Brain MRI, t1w sequence, axial 2D slice.
Patient: age 39, sex M, weight 95 kg, height 1.95 m
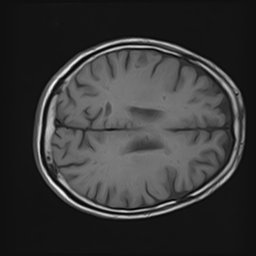